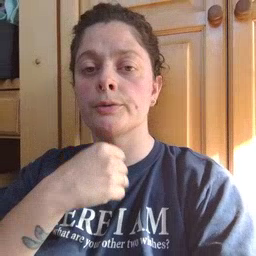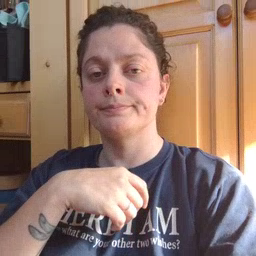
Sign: underwear